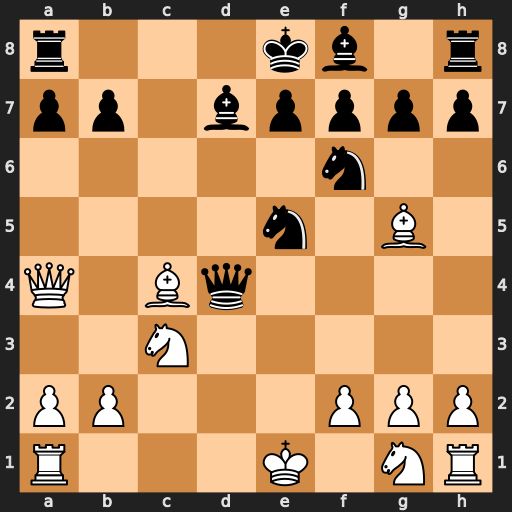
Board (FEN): r3kb1r/pp1bpppp/5n2/4n1B1/Q1Bq4/2N5/PP3PPP/R3K1NR
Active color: w
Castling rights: KQkq
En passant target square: -
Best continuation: Bxf7+ Nxf7 Qxd4